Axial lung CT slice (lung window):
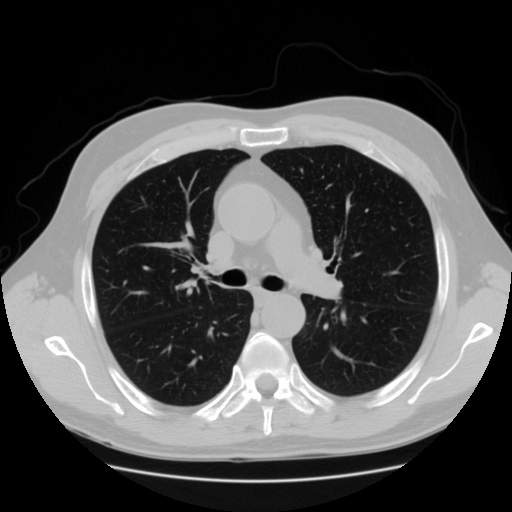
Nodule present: no